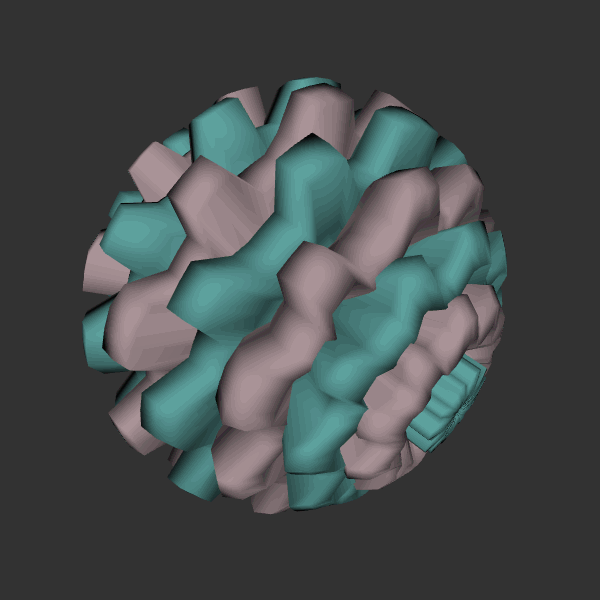
Background: dark